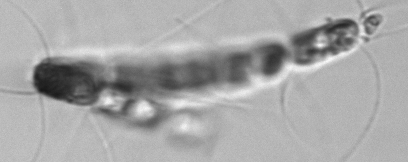
Label: Chaetoceros